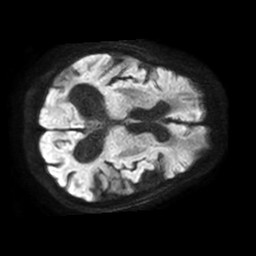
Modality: TRACE
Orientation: axial
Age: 86
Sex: female
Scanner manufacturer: philips
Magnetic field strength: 1.5 T
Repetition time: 3.403 s
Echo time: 0.06922 s